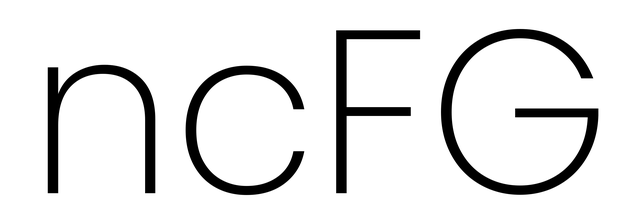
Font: Poppins-ExtraLight